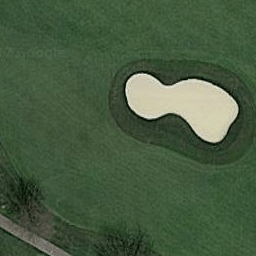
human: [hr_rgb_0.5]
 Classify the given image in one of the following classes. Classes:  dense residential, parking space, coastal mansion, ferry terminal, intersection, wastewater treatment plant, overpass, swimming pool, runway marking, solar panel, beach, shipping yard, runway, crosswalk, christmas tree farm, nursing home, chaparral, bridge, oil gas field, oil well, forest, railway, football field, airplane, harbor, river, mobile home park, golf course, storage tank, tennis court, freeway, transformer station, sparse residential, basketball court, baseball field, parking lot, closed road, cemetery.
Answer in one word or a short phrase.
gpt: golf course